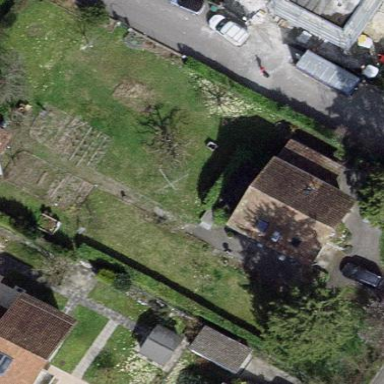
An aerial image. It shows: Garden enclosed by fence.